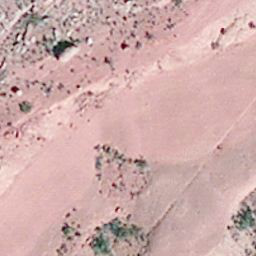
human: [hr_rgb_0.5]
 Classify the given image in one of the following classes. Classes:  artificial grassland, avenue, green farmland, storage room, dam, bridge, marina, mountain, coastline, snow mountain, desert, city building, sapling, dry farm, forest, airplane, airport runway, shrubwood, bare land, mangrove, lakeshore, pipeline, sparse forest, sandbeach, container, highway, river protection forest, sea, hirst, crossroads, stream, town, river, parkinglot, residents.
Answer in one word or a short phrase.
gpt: bare land